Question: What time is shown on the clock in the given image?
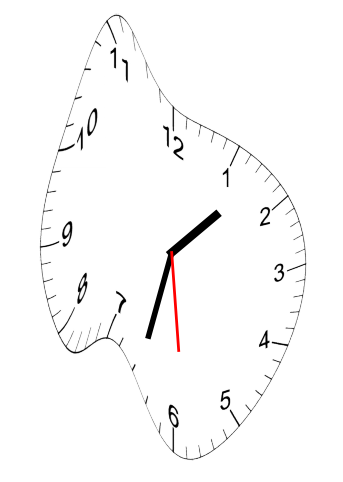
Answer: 01:32:29